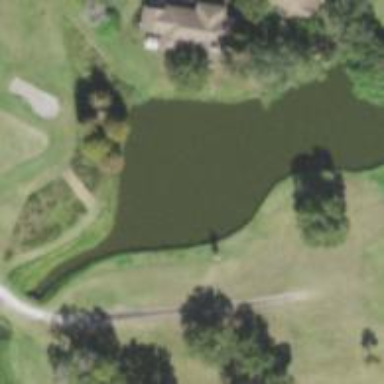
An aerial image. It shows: Water hazard on golf course.